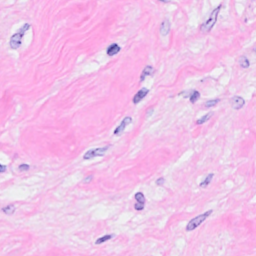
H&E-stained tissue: Breast